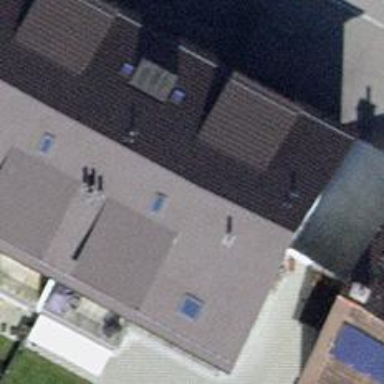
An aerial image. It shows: Gabled roof apartments building.